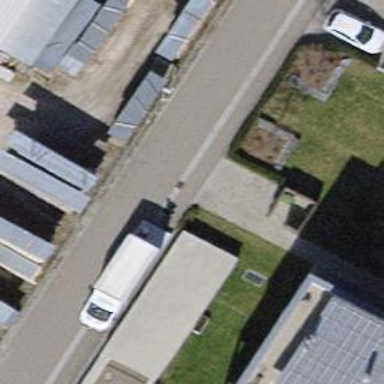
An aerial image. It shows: Sidewalk along the footway.